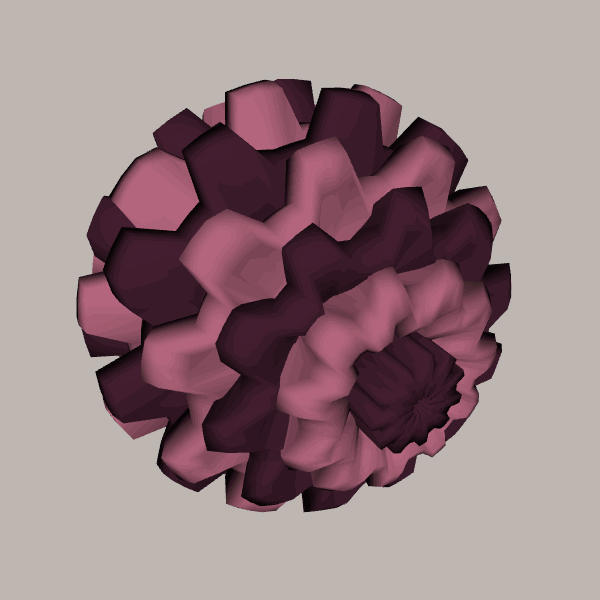
Background: light